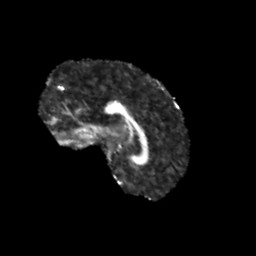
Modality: FA
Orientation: sagittal
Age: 11
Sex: male
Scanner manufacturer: siemens
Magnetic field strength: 3 T
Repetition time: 3.8 s
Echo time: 0.07 s